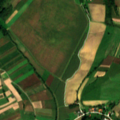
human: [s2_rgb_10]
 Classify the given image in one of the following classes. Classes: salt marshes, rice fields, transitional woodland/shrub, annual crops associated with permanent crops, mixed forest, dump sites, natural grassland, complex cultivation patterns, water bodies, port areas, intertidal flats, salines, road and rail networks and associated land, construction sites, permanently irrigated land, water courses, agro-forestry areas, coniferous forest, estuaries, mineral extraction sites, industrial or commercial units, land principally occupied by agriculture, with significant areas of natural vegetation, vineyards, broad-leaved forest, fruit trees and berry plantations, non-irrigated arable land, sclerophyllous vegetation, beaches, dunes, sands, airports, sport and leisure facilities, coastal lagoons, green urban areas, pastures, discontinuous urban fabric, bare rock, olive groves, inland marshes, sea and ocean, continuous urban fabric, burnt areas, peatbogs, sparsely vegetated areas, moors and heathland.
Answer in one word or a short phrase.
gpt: non-irrigated arable land, complex cultivation patterns, land principally occupied by agriculture, with significant areas of natural vegetation, broad-leaved forest, coniferous forest